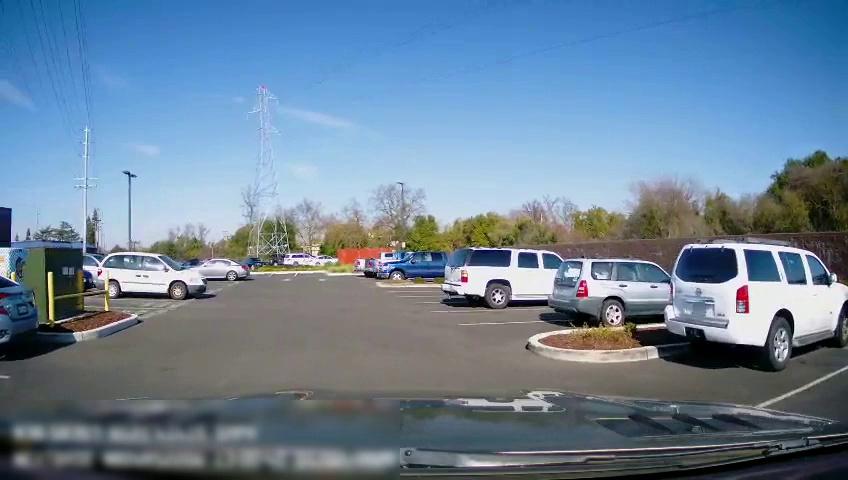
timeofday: Day
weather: Sunny
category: Drivable Space
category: Vehicles | Truck
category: Vehicles | SUV
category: Vehicles | Car
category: Vehicles | SUV
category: Vehicles | Truck
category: Vehicles | Truck
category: Vehicles | SUV
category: Vehicles | Car
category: Vehicles | SUV
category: Vehicles | Car
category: Vehicles | Car
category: Vehicles | Car
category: Vehicles | SUV
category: Vehicles | Car
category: Vehicles | Car